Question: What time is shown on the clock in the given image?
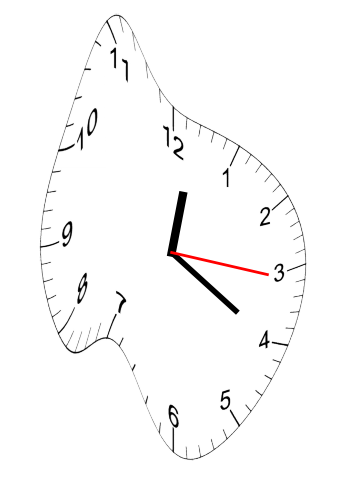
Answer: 12:20:16